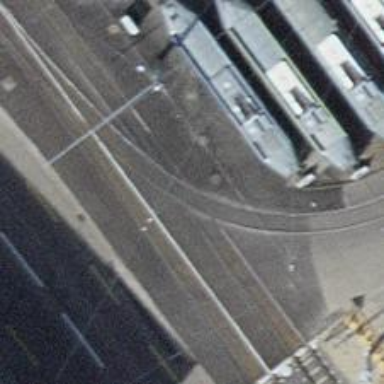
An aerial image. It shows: Railway crossing.